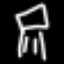
Label: chair